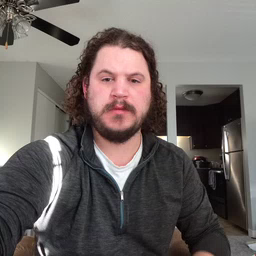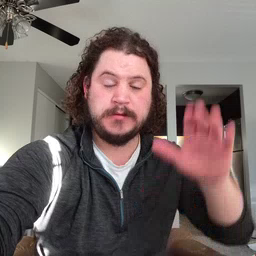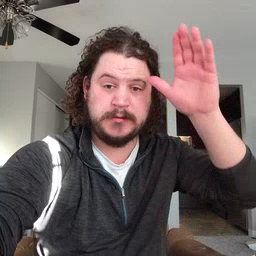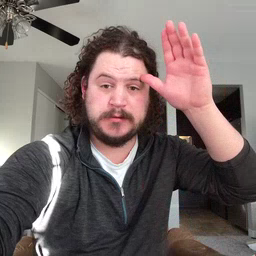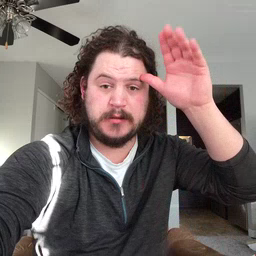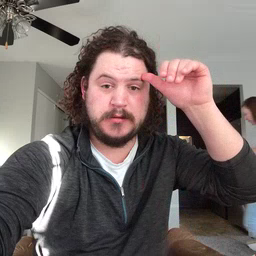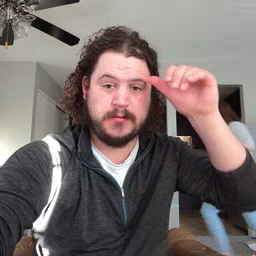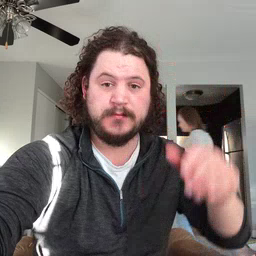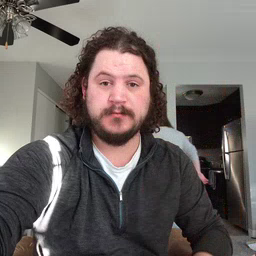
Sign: donkey